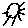
Label: sun